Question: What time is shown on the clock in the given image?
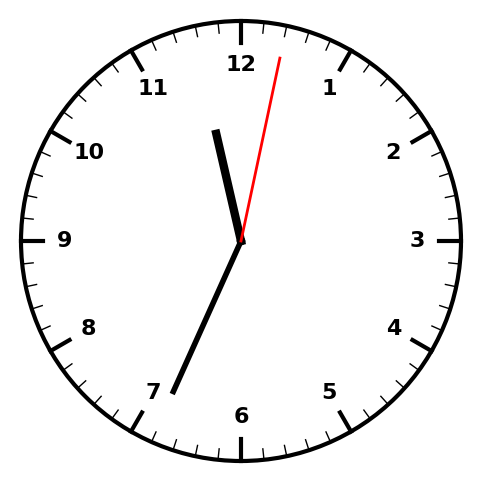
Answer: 11:34:02